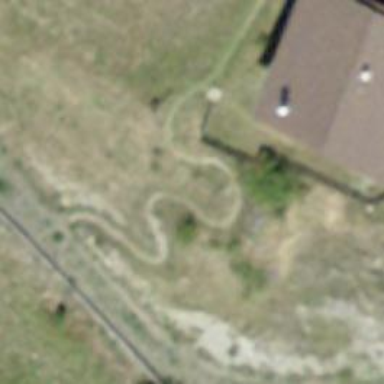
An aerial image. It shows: Unpaved path.